Aerial crown-view tile of a tropical tree (Barro Colorado Island, Panama), acquired 20250414:
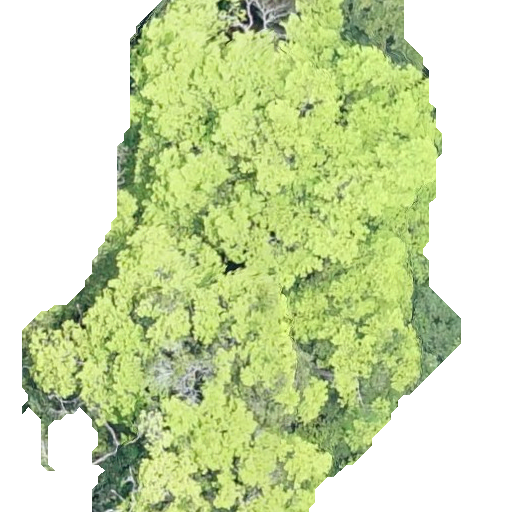
Species: Terminalia amazonia
GBIF accepted scientific name: Terminalia amazonica
Crown area: 297.896 m²